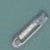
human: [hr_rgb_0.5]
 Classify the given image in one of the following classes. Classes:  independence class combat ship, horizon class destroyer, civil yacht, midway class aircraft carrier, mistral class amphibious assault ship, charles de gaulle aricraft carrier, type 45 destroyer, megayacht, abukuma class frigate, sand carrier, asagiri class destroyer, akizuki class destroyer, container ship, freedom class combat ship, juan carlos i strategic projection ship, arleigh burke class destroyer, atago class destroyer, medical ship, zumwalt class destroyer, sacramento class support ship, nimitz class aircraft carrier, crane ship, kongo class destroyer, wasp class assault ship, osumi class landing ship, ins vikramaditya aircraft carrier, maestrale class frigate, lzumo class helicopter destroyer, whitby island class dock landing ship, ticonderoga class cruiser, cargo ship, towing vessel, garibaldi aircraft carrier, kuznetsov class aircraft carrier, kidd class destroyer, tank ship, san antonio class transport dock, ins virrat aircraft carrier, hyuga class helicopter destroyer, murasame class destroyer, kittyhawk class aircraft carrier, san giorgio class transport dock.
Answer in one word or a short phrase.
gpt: Sand carrier